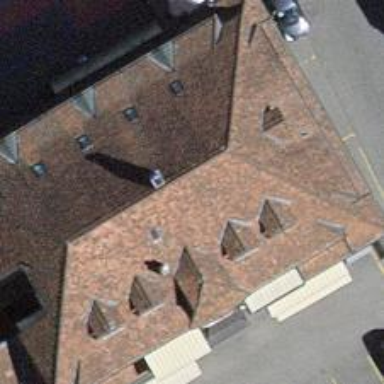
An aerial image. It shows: Café with bakery inside.